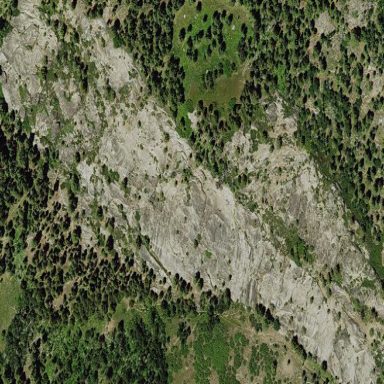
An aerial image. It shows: Landscape dominated by bare rock.